Question: What is wrong? Why is it giving me "unreported exception java.io.FileNotFoundException"? This is an exercise for a book I'm learning from and I just can't figure out what is wrong, it looks exactly like and example they provided. This file is in the same folder.
'''
import java.io.*;
import java.util.*;
public class Mine
{
public static void main(String[] args)
{
Scanner inFile =
new Scanner(new FileReader("Ch3_Ex7Data.txt"));
PrintWriter outFile = new PrintWriter("Ch3_Ex7Output.dat");
String lastName;
lastName = inFile.next();
System.out.println(lastName);
inFile.close();
outFile.close();
}
}
'''

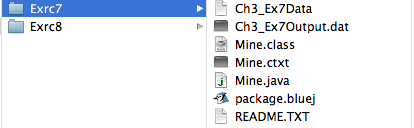
Answer: FileNotFoundException is a checked exception. You have to try/catch for it. It doesn't matter whether the file exists or not. FileNotFoundException extends IOException so you only need to catch IOException. This should compile:
'''
import java.io.*;
import java.util.*;
public class Mine
{
public static void main(String[] args)
{
Scanner inFile = null;
PrintWriter outFile = null;
try {
try {
inFile = new Scanner(new FileReader("Ch3_Ex7Data.txt"));
outFile = new PrintWriter("Ch3_Ex7Output.dat");
String lastName;
lastName = inFile.next();
System.out.println(lastName);
} finally {
if(inFile != null)
inFile.close();
if(outFile != null)
outFile.close();
}
} catch(IOException ioe) {
ioe.printStackTrace();
}
}
}
'''